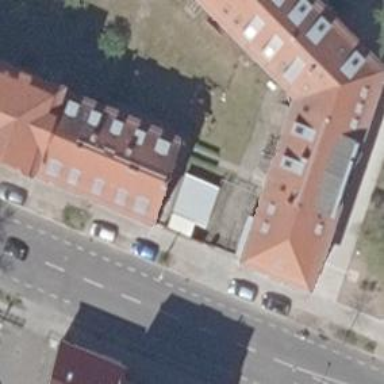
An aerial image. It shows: Historic yellow apartment building with gabled roof made of red roof tiles.